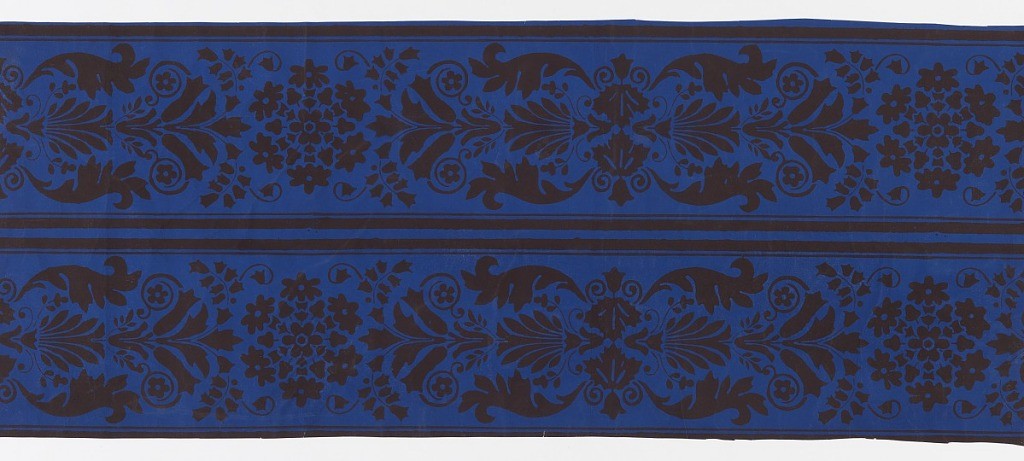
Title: Borders
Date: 1825
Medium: Block printed on handmade paper
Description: Dark brown floral pattern on royal blue, consisting of paired acanthus leaves framing antifix with lily-of-the-valley and small blossom group between. Design set off with heavy border lines. Straight repeat.